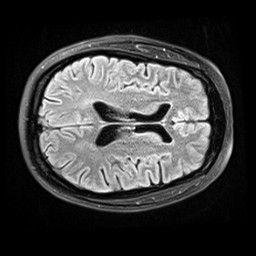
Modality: FLAIR
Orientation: axial
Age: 42
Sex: female
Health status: healthy
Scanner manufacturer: siemens
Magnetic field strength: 3 T
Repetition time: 9 s
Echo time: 0.088 s